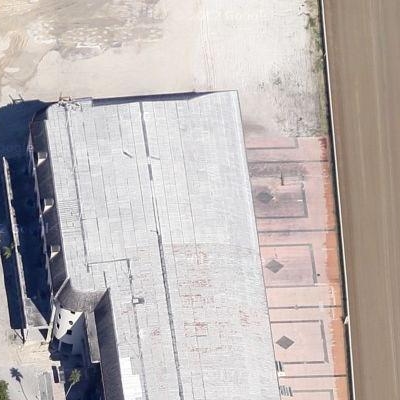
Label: cIndustry